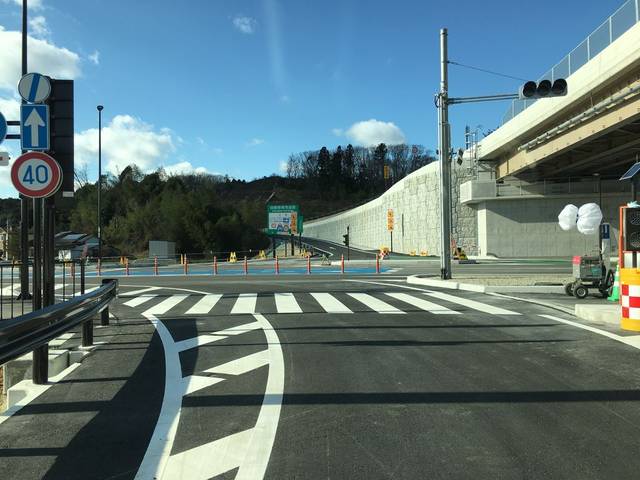
Region: Japan
Coordinates: 37.783, 140.9